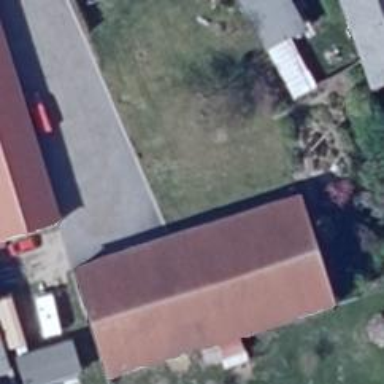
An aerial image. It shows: Building.